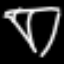
Label: diamond